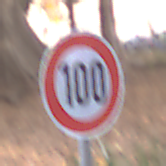
Verkehrszeichen: Geschwindigkeit100
Umgebung: Outdoor, Suburban
Tageszeit: MorningAfternoon
Wetter: PartlyCloudy
Licht: Natural
Jahreszeit: NotSpecified
Kontrast: LowContrast